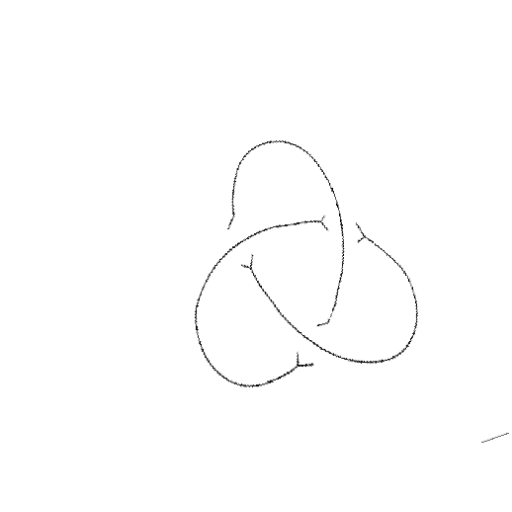
Crossing number: 3